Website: crate-barrel
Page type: billing-address
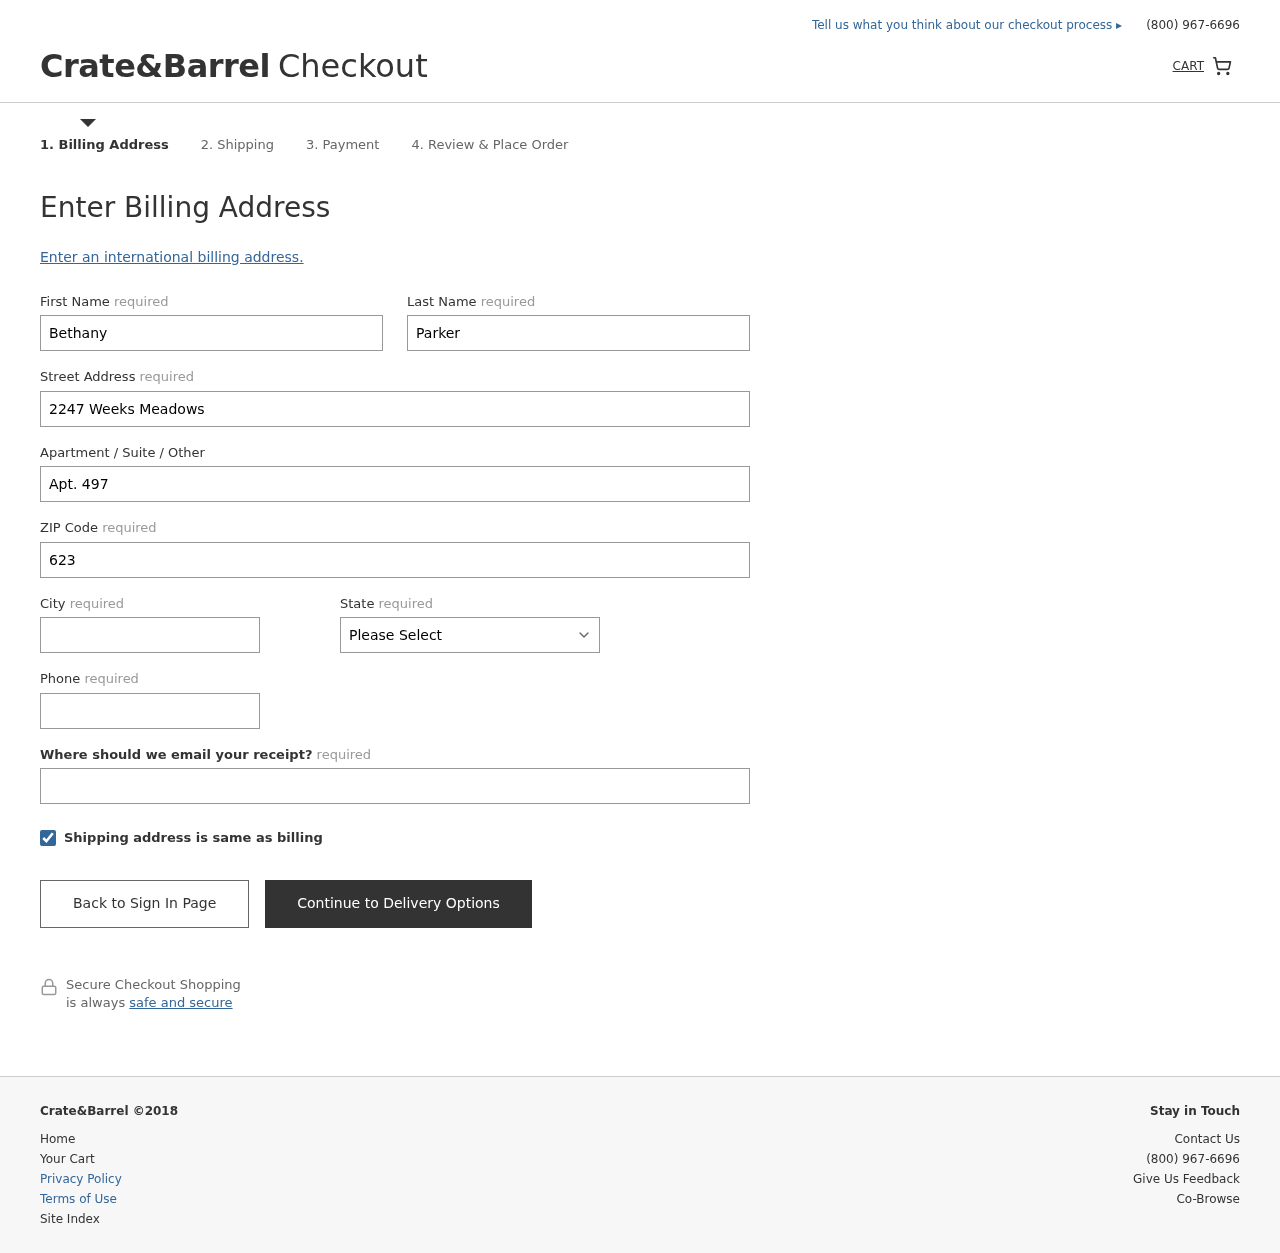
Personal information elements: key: PII_STATE
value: Oregon
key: PII_FIRSTNAME
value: Bethany
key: PII_LASTNAME
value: Parker
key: PII_STREET
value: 2247 Weeks Meadows
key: PII_STREET2
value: Apt. 497
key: PII_POSTCODE
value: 62310
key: PII_CITY
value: East Danielton
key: PII_PHONE
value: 4072112551
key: PII_EMAIL
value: bparker@hotmail.com